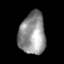
Tissue: skin
Cell type: Epithelial cells
Senescence score: 0.201
Nuclear area (px): 1084
Mean DAPI intensity: 145.065